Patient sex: M
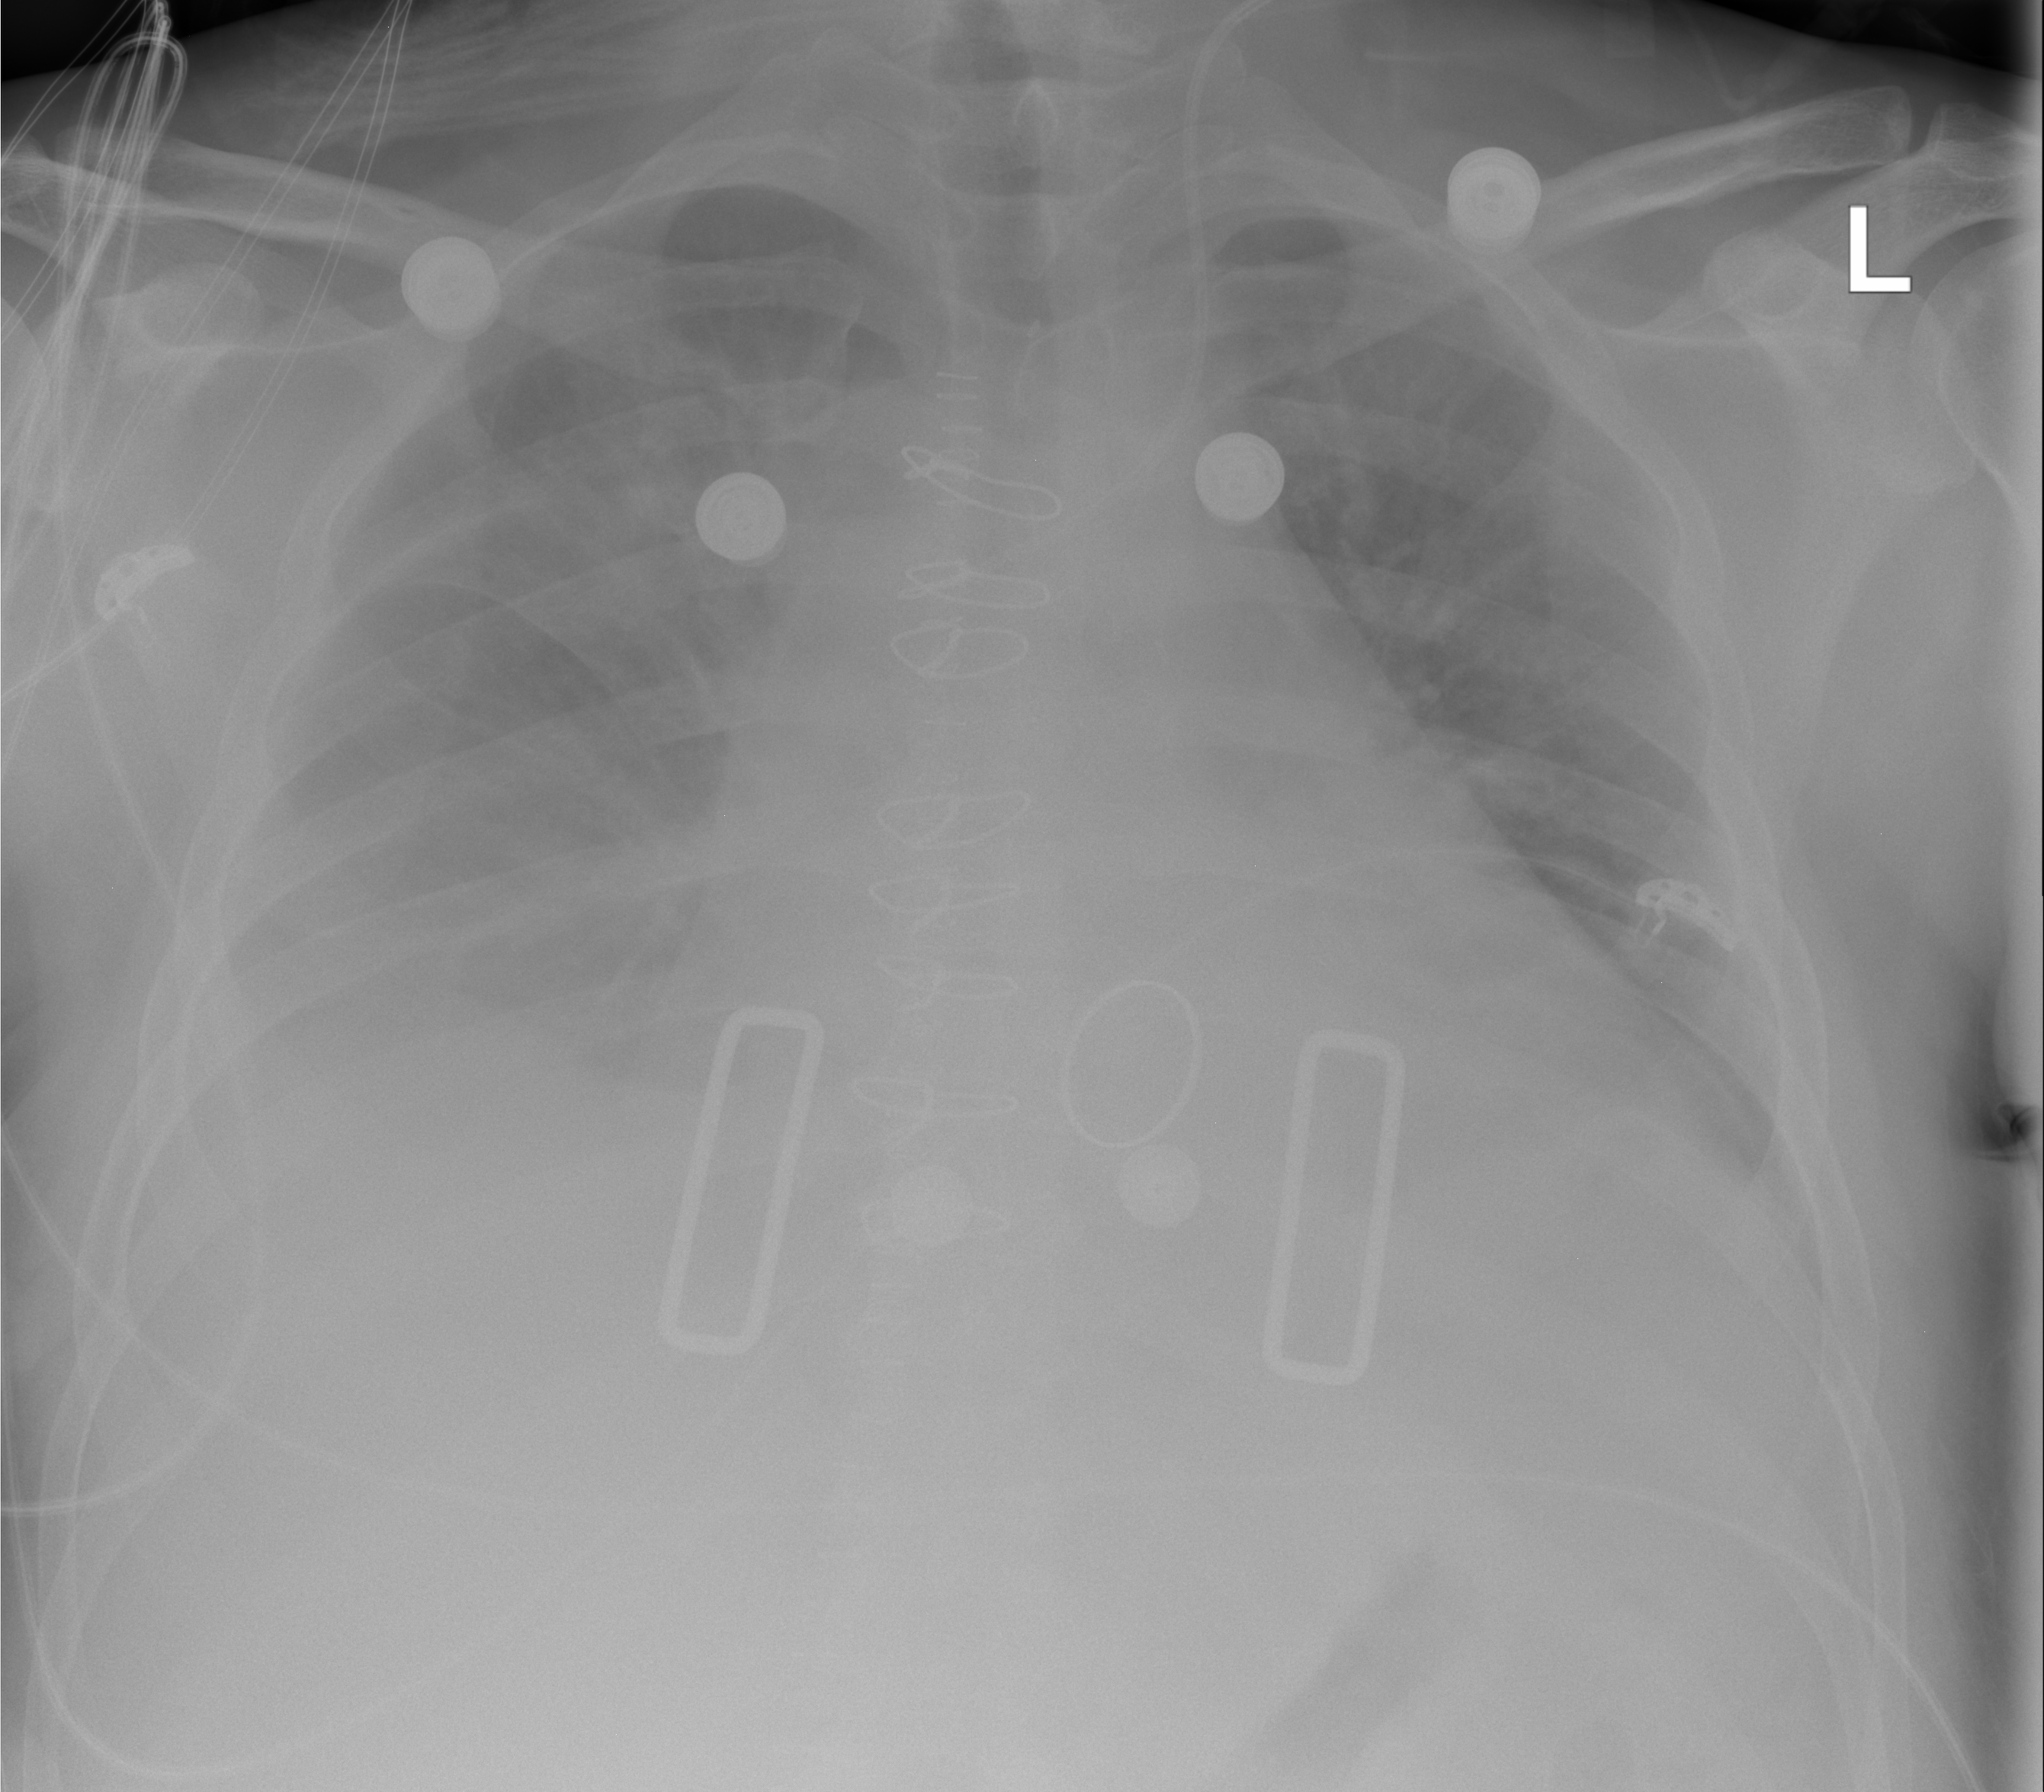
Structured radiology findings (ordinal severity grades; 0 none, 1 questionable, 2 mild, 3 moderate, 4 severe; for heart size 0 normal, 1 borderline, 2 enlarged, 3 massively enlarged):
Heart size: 2
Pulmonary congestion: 2
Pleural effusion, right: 3
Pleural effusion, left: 1
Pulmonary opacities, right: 0
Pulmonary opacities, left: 0
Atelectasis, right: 3
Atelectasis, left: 2